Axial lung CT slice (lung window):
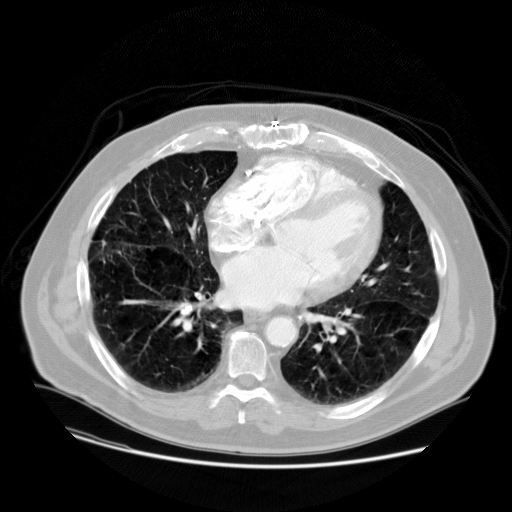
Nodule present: no